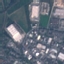
Label: Industrial